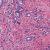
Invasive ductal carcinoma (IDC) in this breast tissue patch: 1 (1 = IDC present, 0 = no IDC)